Question: How can I sort with a customized 'gridview' header?
Please give the difference between 'label' and 'header' in the 'Yii2' 'gridview' widget 'dataprovider'.
Here is my code:
'''
<?= GridView::widget([
'dataProvider' => $dataProvider,
'columns' => [
[
'class' => 'yii\grid\DataColumn',
'value' => function ($data) {
return $data->myTitle;
},
'headerOptions' => ['style'=>'text-align:center'],
'header' => 'Page Title',
'label' => 'Title'
],
]); ?>
'''
Do 'header' and 'label' perform the same function?
How can I perform sorting in '$data->myTitle'?
Here my Output Screen:

I want Page Title, Status, Date Modified should be active.
Thanks in advance.
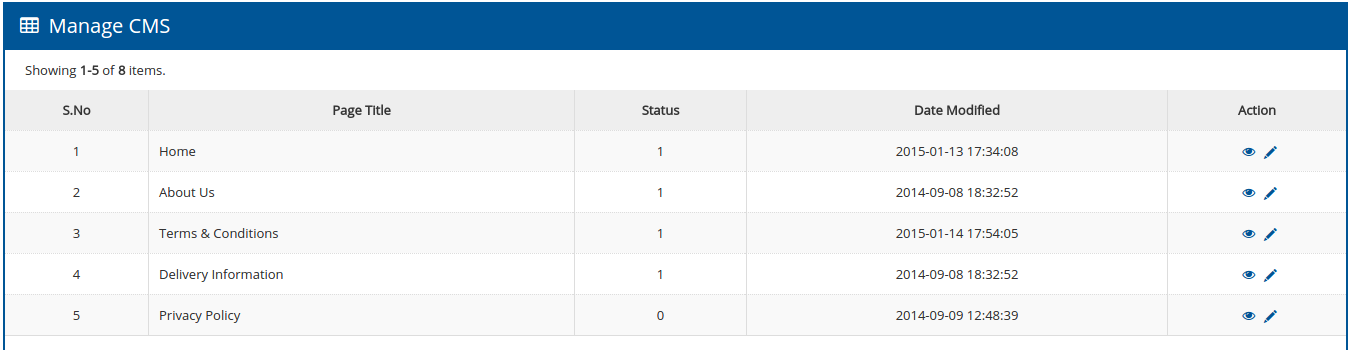
Answer: Found the answer.
Please add attributes to ActiveDataProvider in your Search Model.
'''
$dataProvider = new ActiveDataProvider([
'query' => $query,
'pagination' => [
'pageSize' => 5,
],
'sort' => ['attributes' => ['myTitle']],
]);
'''
Add the attribute option in widget:
'''
<?= GridView::widget([
'dataProvider' => $dataProvider,
'columns' => [
[
'class' => 'yii\grid\DataColumn',
'value' => function ($data) {
return $data->myTitle;
},
'headerOptions' => ['style'=>'text-align:center'],
'attribute' => 'myTitle',
'label' => 'Page Title'
],
]); ?>
'''